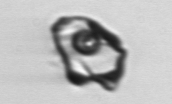
Label: Delphineis